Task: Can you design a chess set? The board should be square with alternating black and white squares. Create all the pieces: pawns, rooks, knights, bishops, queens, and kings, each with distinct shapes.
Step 860:
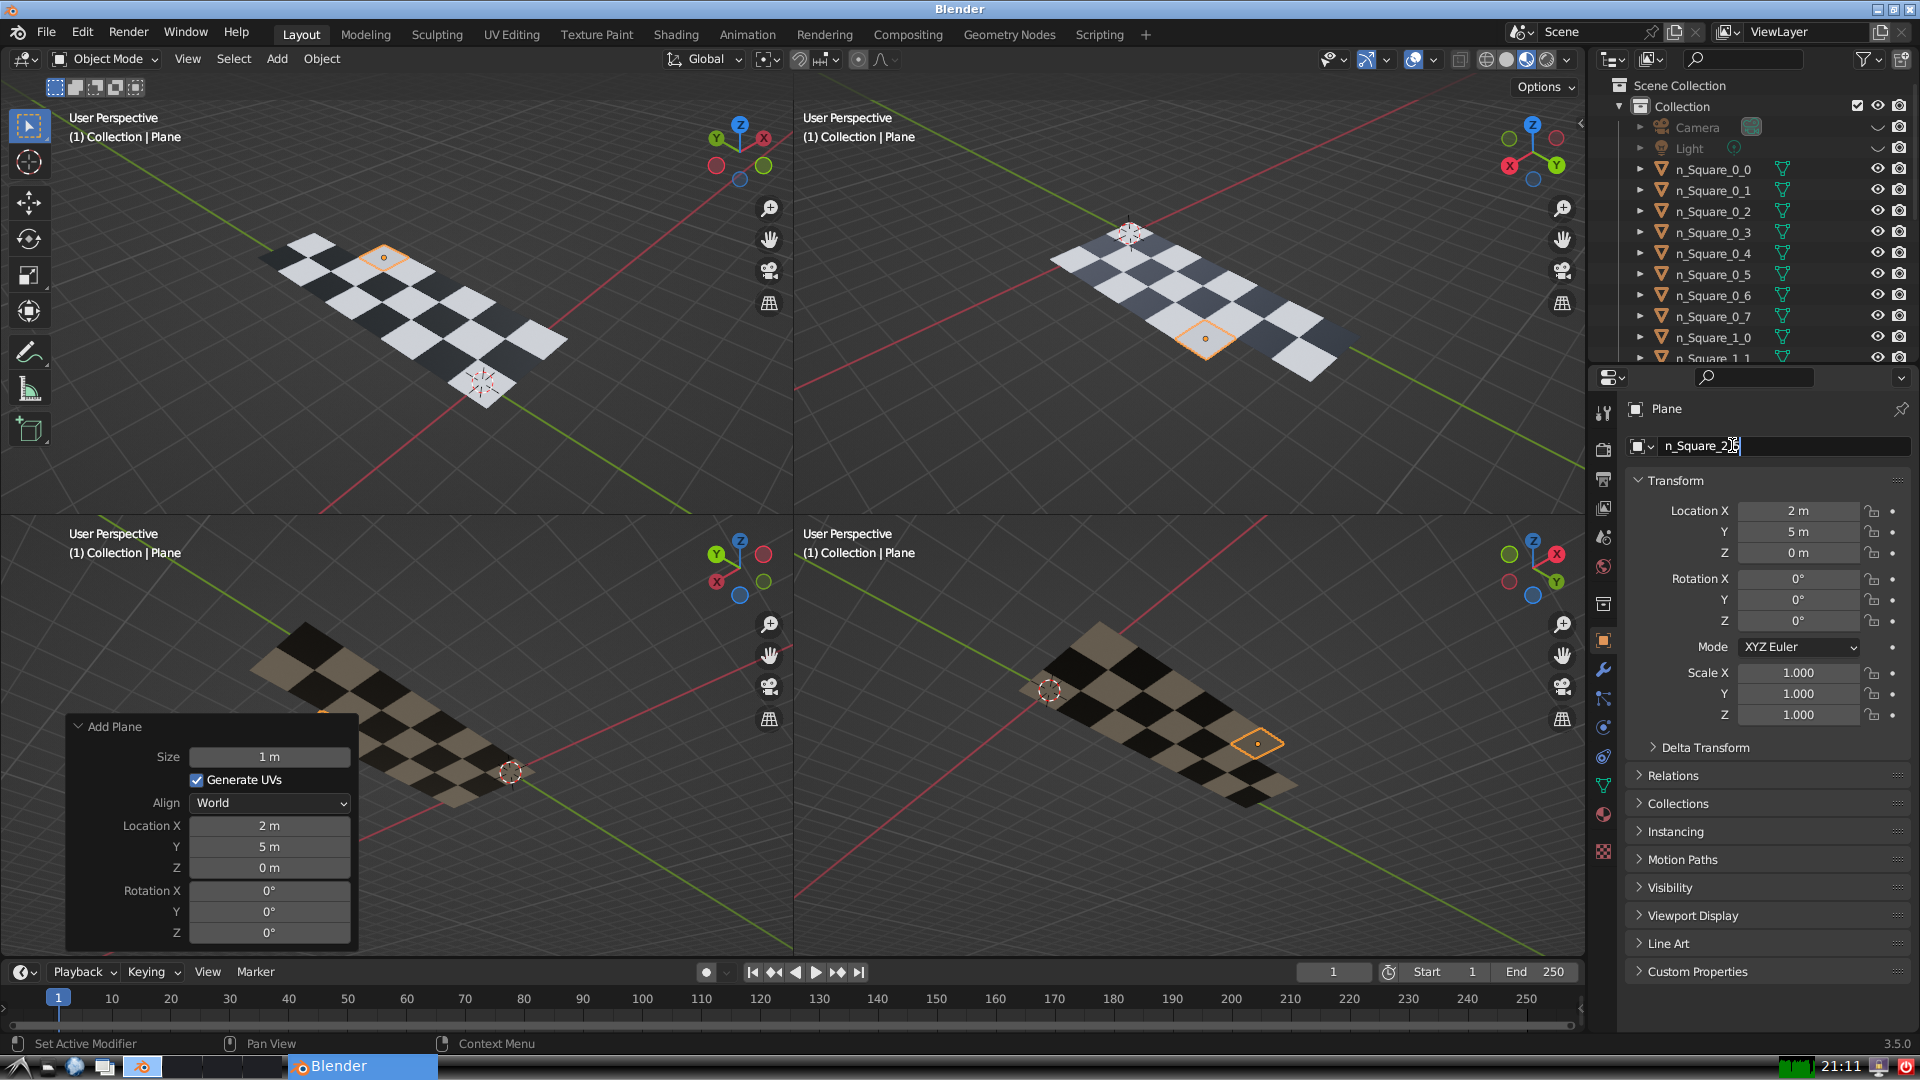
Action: {"key_press": ['Return']}